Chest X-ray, AP view. Patient: 45 years old, sex M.
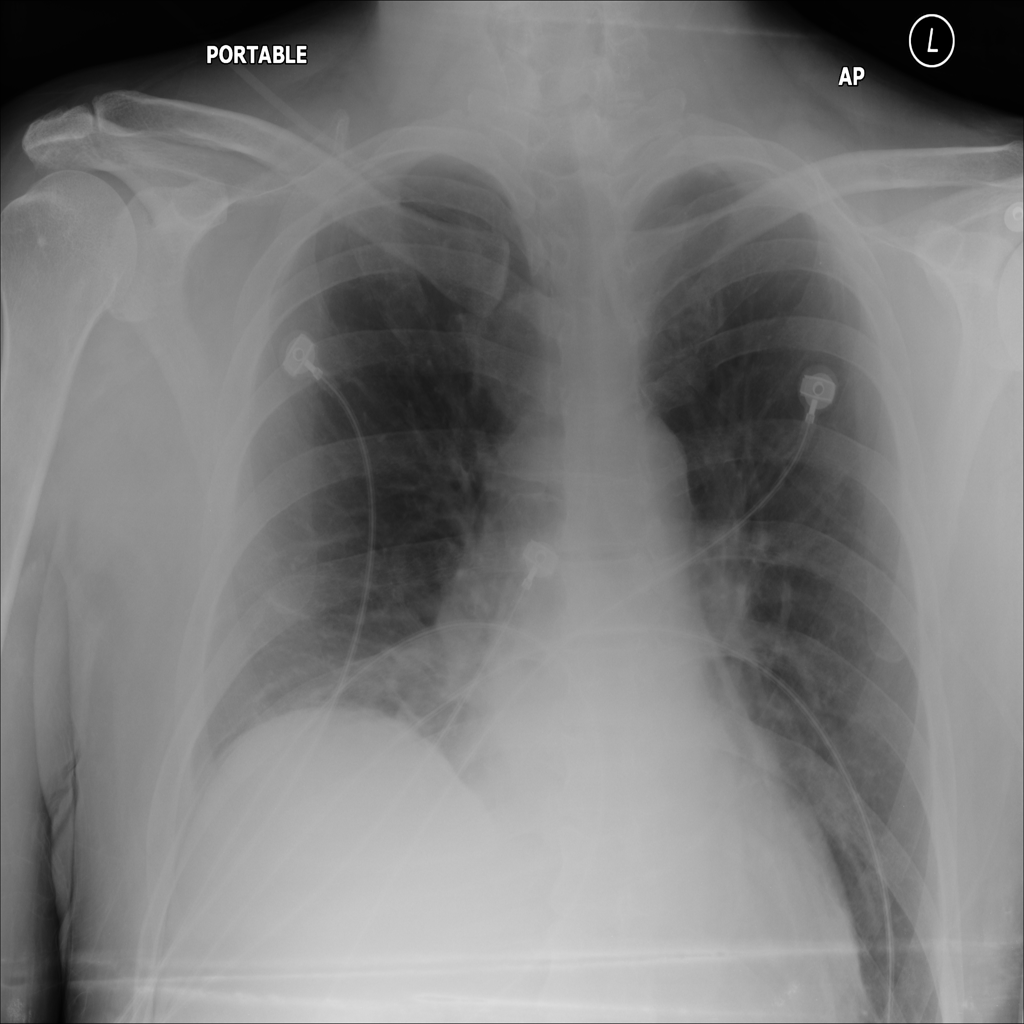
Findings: Atelectasis